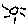
Label: sun